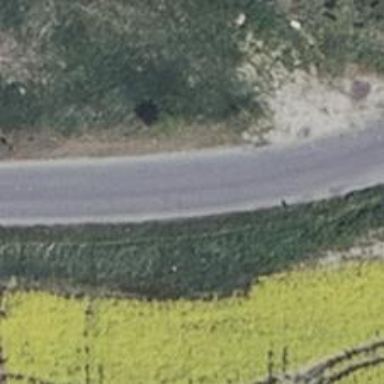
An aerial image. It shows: Asphalt road classified as tertiary.